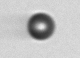
Label: bead